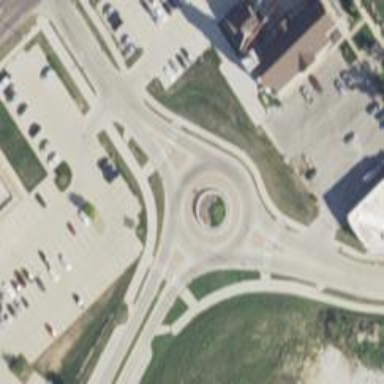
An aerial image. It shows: Roundabout on residential road.